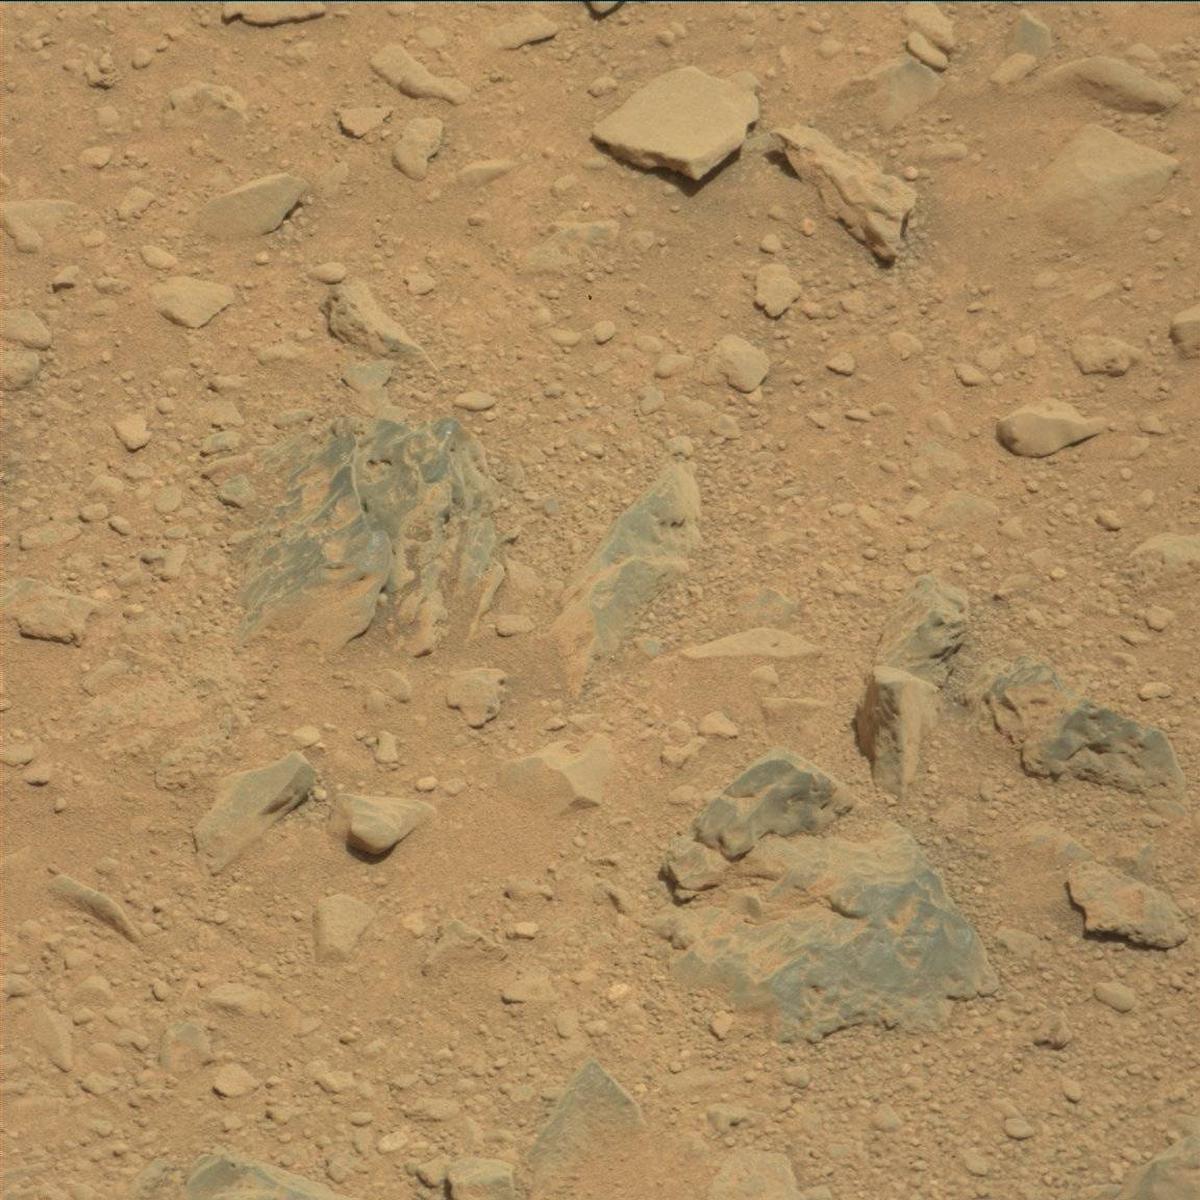
Terrain classes present: Bedrock, Rock, Sand / Soil